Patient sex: F
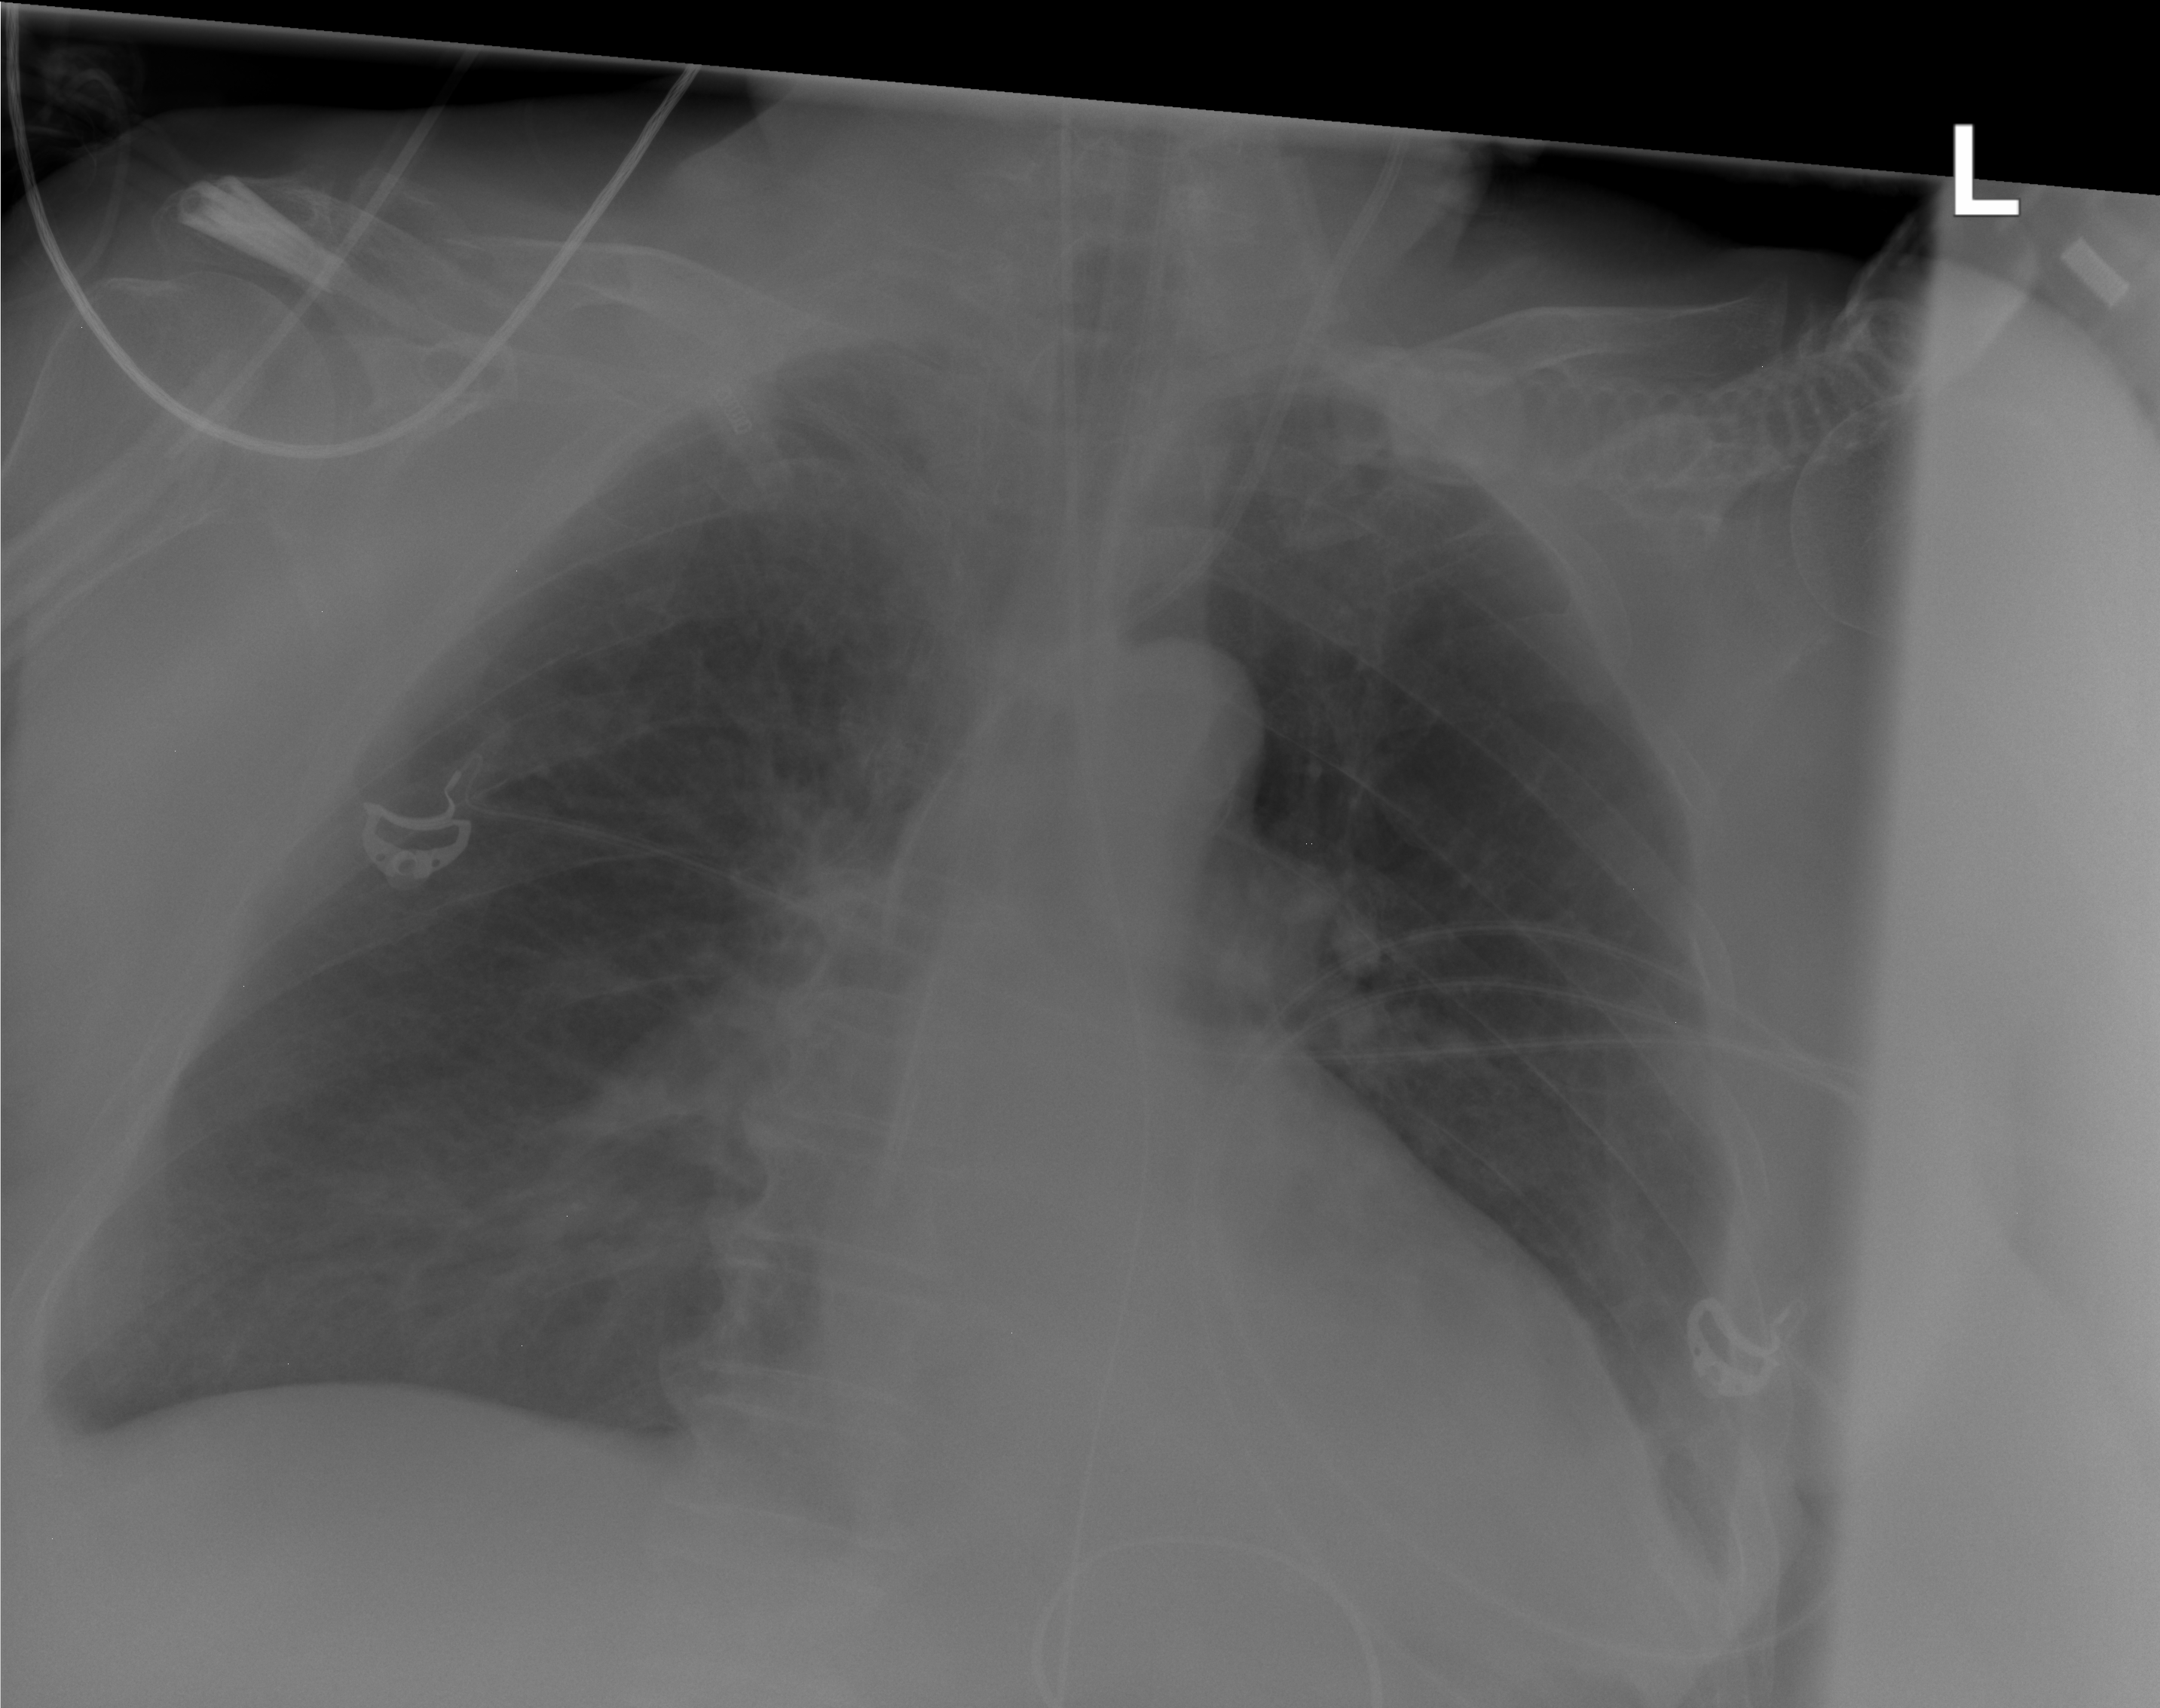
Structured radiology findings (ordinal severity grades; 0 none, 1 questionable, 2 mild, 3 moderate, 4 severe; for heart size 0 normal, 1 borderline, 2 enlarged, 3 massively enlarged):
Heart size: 2
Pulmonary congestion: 0
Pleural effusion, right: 1
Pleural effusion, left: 0
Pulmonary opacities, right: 2
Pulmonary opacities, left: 0
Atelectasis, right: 2
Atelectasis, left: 0